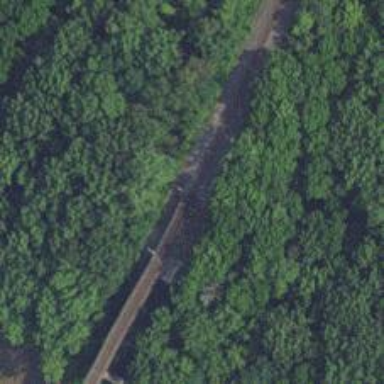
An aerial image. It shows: Railway track.